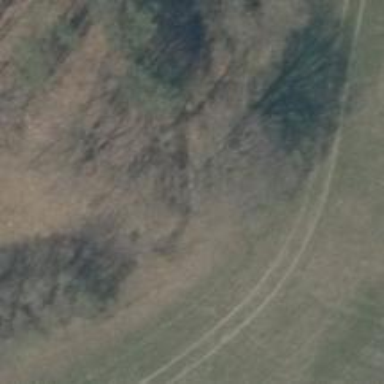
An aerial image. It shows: Culvert tunnel.